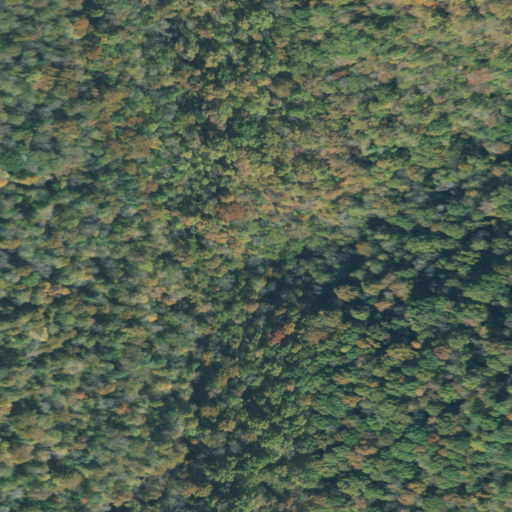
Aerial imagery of valley in Tennessee named Little Cove containing only deciduous forest